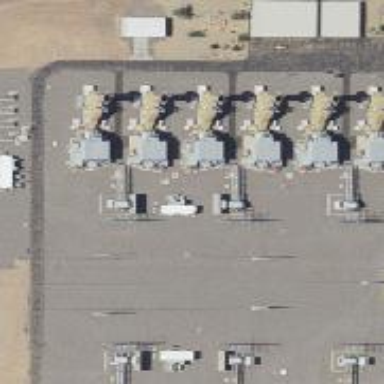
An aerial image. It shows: Gas turbine generator.